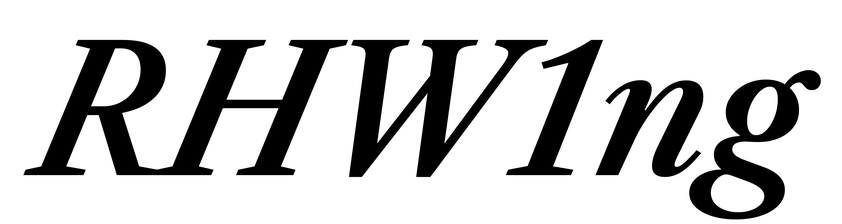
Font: LibreCaslonText-Italic_SemiBold_Italic